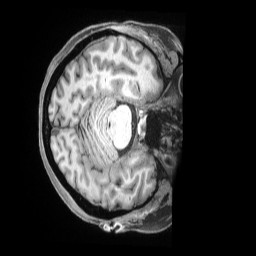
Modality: T1w
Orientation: axial
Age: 45
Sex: female
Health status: ill
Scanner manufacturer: siemens
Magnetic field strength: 3 T
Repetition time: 2.5 s
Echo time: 0.00181 s